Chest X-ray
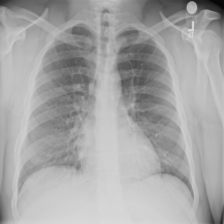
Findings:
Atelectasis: negative
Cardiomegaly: negative
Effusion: negative
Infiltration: negative
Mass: negative
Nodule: negative
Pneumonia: negative
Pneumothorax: negative
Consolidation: negative
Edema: negative
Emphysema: negative
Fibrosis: negative
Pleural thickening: negative
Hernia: negative